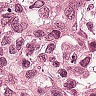
Metastatic tissue present: yes